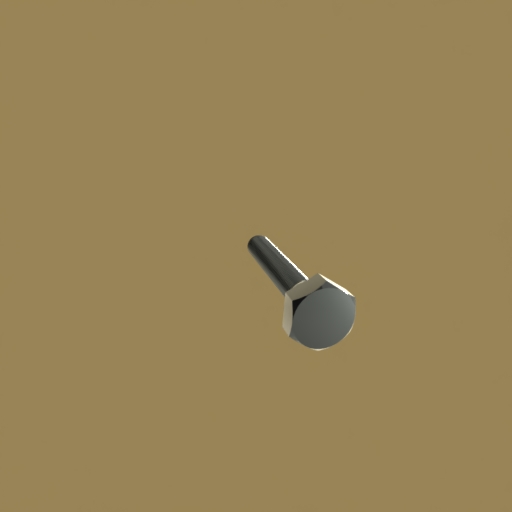
Label: bolt